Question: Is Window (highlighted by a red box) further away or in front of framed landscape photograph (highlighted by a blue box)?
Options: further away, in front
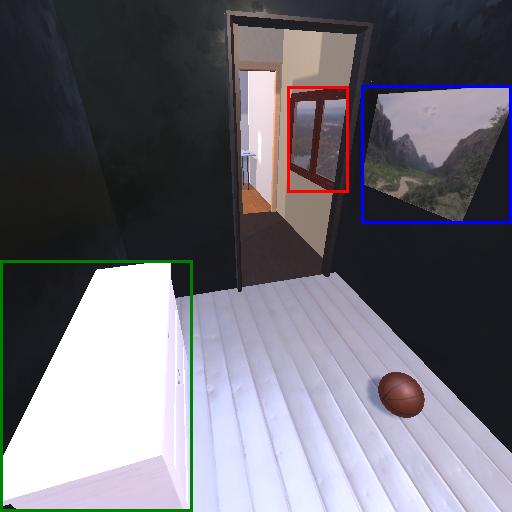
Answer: further away